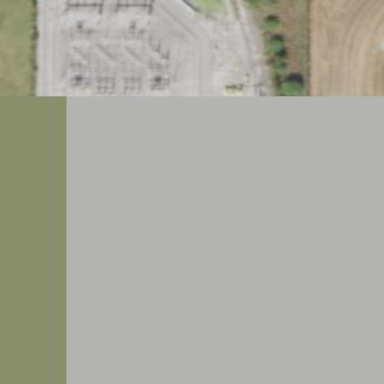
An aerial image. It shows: Industrial area with power plant.